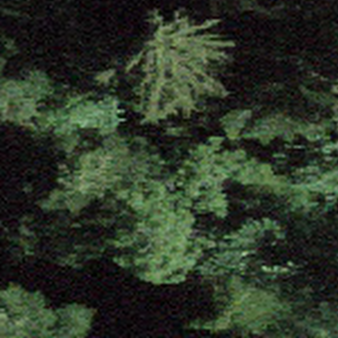
Label: other